Question: I want to create as the following:

Unfortunately, Qt does not supported ready widget for that.
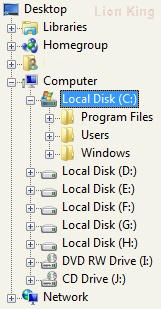
Answer: Use <URL>. If you look at the first of those two links, it actually contains example code doing exactly that.